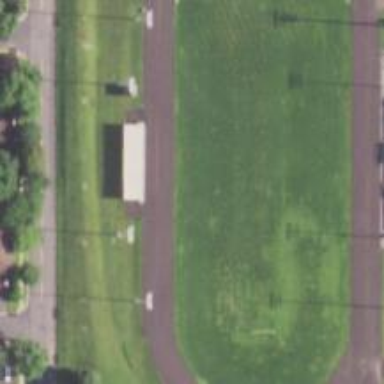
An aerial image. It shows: Asphalt track within leisure land area.